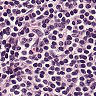
Metastatic tissue present: no